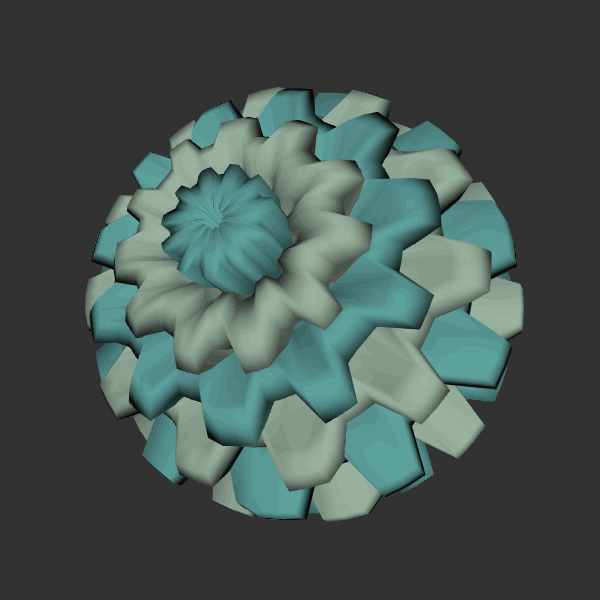
Background: dark